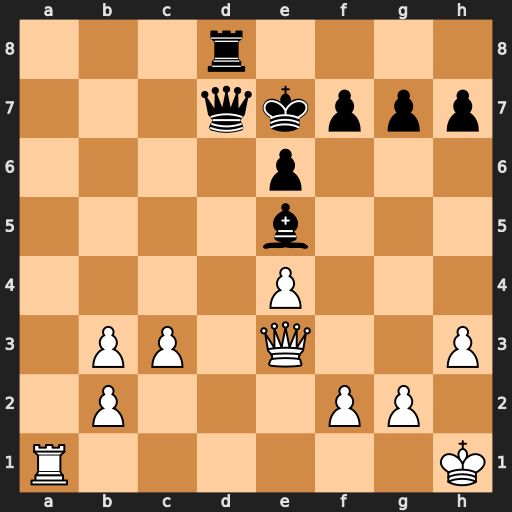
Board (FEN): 3r4/3qkppp/4p3/4b3/4P3/1PP1Q2P/1P3PP1/R6K
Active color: w
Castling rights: -
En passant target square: -
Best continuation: Ra7 Bc7 Qc5+